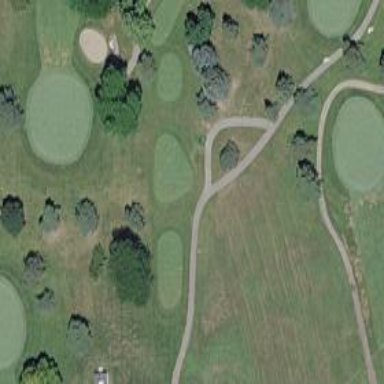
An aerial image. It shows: Service road designated as golf cart path.